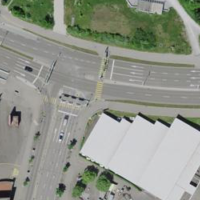
EUNIS habitat code: 54
Species observed at this site:
Euphorbia cyparissias